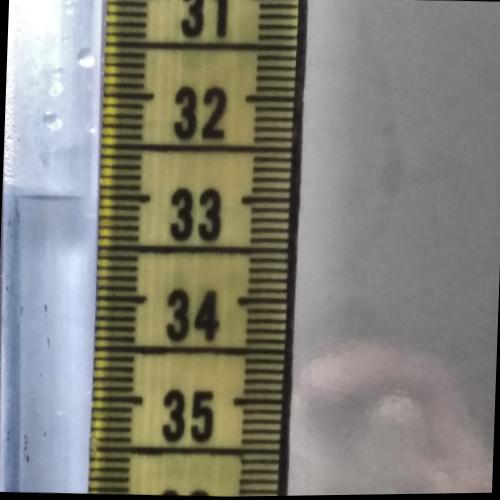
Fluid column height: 33.0 cm